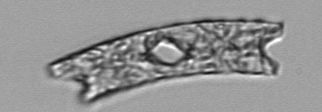
Label: Eucampia